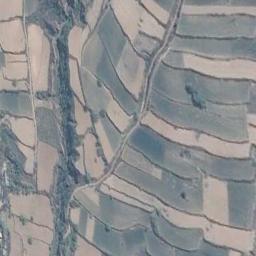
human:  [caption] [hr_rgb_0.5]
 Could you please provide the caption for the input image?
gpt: A large layer of brown and green mixed terraces .

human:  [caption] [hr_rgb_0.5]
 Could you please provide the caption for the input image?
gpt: There are many green plants on the terrace .

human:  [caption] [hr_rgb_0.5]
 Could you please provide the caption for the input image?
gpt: The bare and green terrace is next to some trees .

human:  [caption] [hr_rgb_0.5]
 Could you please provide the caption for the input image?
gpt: Most terraces are planted with crops .

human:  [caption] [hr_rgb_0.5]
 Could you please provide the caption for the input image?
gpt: There are many green terraces and yellow ones .